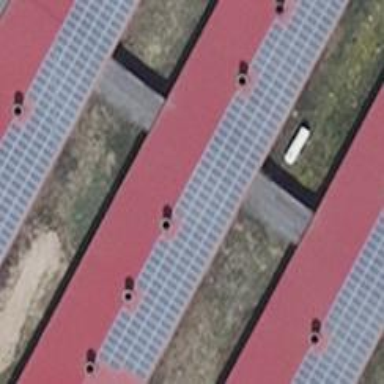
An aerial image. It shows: Solar photovoltaic panel generator producing electricity in small installation.